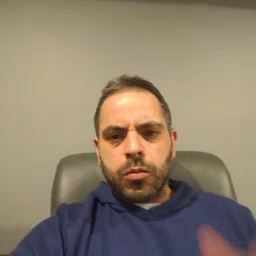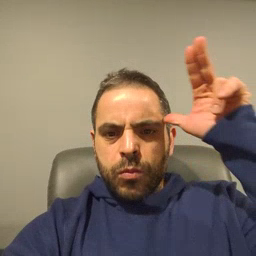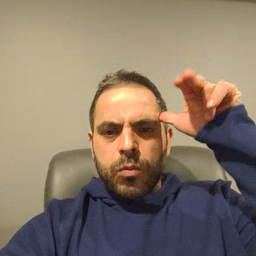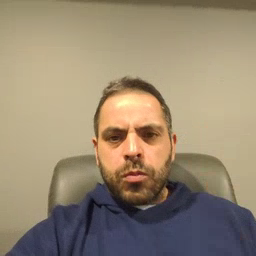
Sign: horse